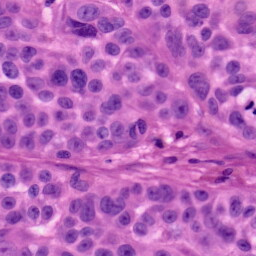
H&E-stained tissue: Skin